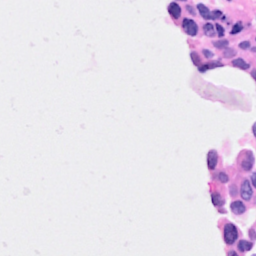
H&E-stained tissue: Breast